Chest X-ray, PA view. Patient: 58 years old, sex F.
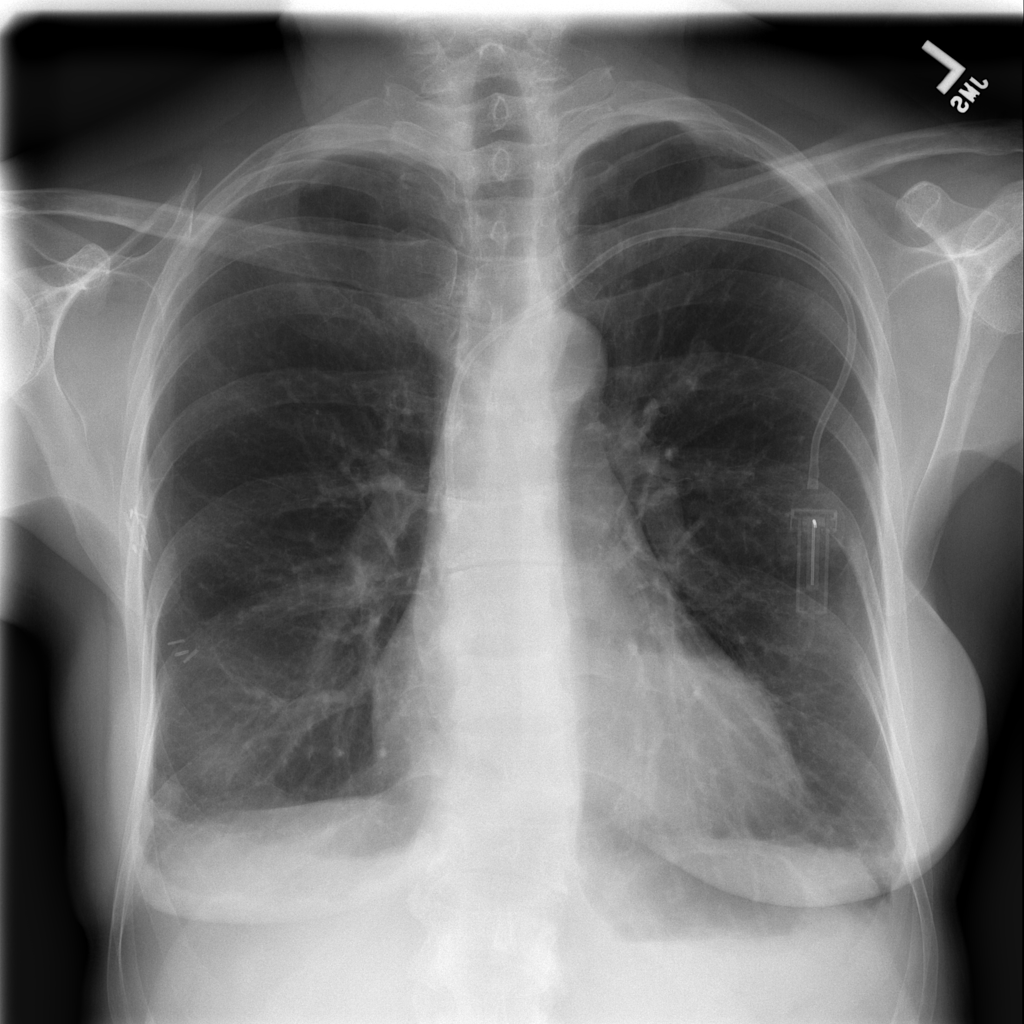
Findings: Effusion, Fibrosis